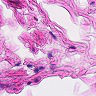
Metastatic tissue present: no